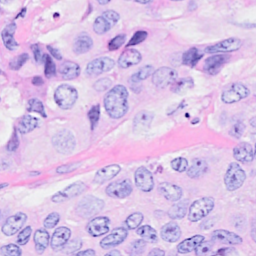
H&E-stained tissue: Breast